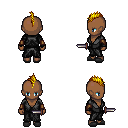
a pixel art fantasy rpg character, female body template, human, dark skin, gray robe, magenta pants, blonde mohawk hairstyle, cloth bracers, gray slippers, dagger, four views (front, back, left, right), 2x2 character sprite sheet, small pixel art, hard edges, no anti-aliasing